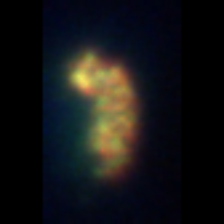
Taxon: Unknown_detritus
Group: Unknown